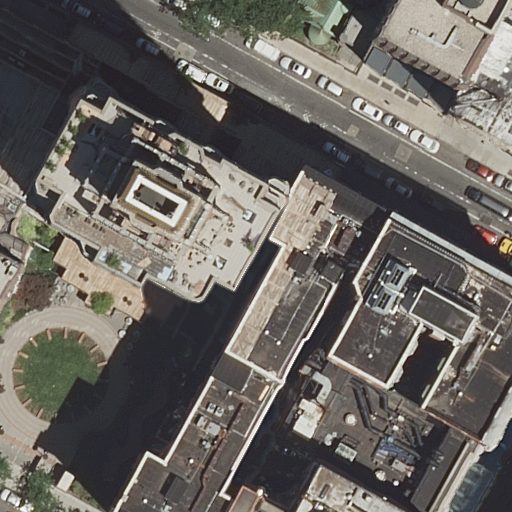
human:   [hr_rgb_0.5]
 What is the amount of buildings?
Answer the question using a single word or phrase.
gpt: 10

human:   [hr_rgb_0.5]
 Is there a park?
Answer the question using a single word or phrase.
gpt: yes

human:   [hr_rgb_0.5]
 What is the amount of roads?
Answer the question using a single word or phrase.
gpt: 1

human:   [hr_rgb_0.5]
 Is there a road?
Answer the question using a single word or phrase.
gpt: yes

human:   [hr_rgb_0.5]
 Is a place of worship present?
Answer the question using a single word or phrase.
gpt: yes

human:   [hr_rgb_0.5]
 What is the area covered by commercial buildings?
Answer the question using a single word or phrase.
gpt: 0m2

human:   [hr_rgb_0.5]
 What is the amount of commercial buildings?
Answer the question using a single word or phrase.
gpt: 0

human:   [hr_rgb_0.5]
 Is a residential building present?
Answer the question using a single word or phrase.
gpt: yes

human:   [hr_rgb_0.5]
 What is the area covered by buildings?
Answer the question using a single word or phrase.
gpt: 6176m2

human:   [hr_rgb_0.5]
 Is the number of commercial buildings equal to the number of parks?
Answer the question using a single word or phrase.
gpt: no

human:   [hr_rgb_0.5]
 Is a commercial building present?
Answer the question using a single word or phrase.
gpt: no

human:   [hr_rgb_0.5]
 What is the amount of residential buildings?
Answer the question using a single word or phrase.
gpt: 9

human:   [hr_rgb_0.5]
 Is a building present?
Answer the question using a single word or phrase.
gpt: yes

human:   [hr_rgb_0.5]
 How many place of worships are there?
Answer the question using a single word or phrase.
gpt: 1

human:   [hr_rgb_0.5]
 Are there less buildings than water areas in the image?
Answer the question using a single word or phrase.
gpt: no

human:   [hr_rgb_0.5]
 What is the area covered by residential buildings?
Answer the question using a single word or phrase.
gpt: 6027m2

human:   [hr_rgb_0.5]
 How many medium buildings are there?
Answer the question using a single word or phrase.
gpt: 4

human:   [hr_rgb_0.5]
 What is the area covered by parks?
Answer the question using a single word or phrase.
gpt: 206m2

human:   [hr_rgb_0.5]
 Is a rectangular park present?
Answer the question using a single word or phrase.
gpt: no

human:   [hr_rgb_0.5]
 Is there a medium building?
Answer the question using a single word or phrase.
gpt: yes

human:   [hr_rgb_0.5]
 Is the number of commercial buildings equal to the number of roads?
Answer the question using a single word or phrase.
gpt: no

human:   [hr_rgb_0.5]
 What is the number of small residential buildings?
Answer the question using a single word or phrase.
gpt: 1

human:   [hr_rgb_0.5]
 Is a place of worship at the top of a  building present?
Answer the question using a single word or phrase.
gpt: yes

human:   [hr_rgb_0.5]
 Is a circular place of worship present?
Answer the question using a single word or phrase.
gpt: no

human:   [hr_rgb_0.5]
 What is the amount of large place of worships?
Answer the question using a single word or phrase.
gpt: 0

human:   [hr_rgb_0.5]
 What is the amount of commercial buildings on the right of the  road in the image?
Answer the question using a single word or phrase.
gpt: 0

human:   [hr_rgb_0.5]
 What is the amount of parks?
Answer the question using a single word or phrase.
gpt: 1

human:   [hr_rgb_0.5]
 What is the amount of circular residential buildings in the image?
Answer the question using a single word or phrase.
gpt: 0

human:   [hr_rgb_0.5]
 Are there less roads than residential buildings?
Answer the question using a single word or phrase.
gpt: yes

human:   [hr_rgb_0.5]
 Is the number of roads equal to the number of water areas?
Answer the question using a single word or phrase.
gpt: no

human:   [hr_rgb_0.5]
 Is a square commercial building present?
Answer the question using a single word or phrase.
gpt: no

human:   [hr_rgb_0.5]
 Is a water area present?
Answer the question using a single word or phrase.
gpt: no

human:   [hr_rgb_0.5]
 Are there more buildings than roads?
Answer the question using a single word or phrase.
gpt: yes

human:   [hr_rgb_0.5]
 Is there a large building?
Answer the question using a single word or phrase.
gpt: yes

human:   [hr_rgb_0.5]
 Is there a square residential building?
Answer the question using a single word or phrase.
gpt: no

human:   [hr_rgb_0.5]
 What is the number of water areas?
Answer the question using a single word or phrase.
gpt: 0

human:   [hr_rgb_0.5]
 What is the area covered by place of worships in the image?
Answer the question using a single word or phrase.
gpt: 149m2

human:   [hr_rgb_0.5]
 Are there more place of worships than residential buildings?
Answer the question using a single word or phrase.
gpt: no

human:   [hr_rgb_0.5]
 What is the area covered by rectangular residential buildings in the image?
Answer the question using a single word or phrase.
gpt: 345m2

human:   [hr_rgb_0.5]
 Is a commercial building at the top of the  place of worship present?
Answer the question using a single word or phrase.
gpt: no

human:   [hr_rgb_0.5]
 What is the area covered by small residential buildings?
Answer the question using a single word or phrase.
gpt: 13m2

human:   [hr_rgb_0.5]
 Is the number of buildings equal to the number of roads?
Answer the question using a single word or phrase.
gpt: no

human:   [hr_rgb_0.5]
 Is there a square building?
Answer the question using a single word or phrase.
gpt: no

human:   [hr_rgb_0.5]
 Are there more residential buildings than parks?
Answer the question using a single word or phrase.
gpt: yes

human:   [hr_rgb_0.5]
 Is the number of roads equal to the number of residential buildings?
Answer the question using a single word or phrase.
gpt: no

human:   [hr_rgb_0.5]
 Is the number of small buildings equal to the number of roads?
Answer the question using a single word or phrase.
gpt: yes

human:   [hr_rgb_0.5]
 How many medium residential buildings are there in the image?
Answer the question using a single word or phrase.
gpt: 3

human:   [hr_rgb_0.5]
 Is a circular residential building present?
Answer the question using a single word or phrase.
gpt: no

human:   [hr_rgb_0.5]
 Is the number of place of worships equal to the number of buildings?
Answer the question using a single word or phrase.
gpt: no

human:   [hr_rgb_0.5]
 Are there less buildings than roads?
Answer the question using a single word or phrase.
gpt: no

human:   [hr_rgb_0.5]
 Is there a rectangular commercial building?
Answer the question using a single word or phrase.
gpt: no

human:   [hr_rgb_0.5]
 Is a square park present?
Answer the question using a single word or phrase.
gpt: no

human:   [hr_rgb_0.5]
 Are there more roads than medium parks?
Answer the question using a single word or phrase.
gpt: no

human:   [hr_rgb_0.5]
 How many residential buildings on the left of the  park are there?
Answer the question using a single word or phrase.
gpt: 0

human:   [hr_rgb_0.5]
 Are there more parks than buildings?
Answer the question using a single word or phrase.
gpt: no

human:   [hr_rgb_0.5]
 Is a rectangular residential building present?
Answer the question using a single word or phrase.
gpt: yes

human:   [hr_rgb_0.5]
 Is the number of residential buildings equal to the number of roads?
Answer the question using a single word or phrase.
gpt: no

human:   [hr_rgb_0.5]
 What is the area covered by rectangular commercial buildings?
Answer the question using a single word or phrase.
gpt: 0m2

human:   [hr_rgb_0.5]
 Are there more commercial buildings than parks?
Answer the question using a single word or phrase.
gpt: no

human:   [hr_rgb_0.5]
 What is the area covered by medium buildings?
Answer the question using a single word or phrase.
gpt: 783m2

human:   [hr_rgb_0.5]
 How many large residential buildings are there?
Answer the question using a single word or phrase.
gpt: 5

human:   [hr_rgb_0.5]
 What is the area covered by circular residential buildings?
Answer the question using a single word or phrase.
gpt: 0m2

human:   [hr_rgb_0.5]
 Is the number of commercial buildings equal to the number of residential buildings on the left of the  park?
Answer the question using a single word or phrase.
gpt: yes

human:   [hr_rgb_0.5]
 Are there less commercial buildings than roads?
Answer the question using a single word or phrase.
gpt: yes